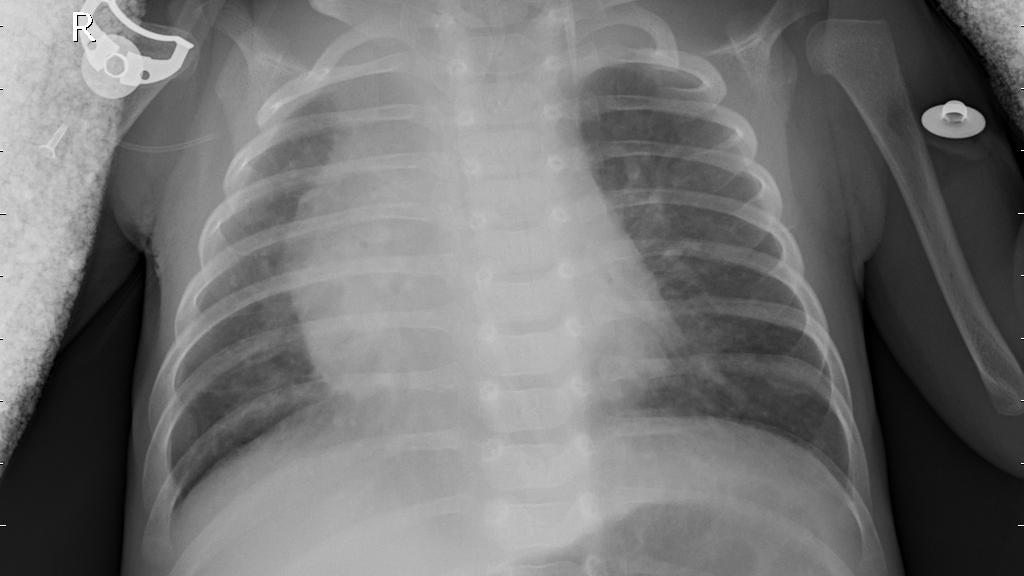
Diagnosis: PNEUMONIA